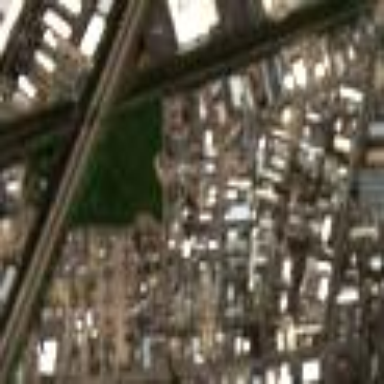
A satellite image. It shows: Industrial area.